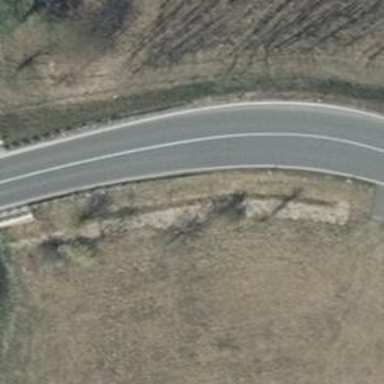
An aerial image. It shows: Trunk link road with asphalt surface.